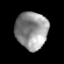
Tissue: prostate
Cell type: Epithelial cells
Senescence score: 0.3562
Nuclear area (px): 1172
Mean DAPI intensity: 146.621